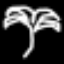
Label: palm tree